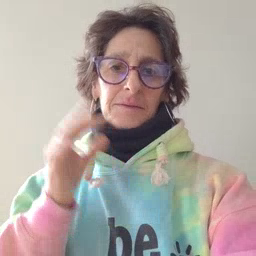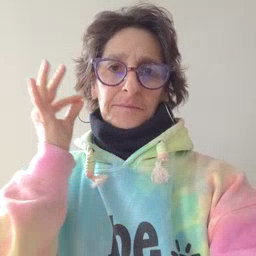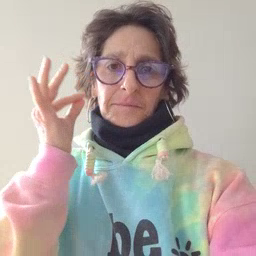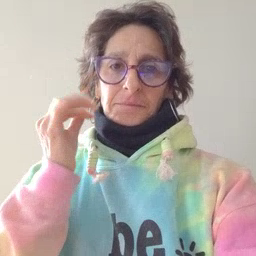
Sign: kitty